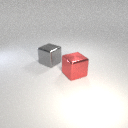
large red metal cube in front of large gray metal cube